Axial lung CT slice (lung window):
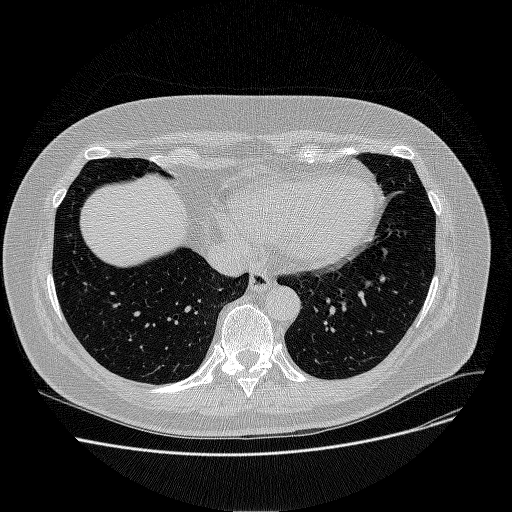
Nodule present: no